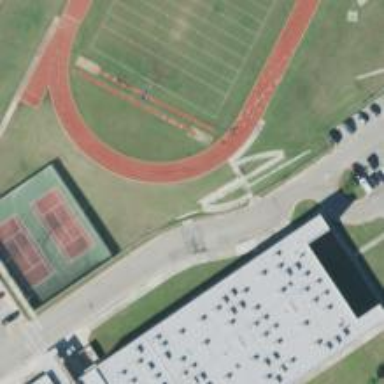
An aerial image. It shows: Athletics track located in leisure land area.